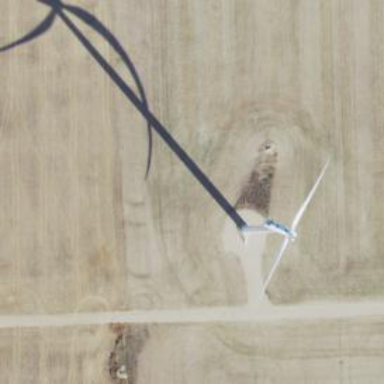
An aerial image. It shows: Wind power generator with horizontal axis wind turbine manufactured by Vestas.